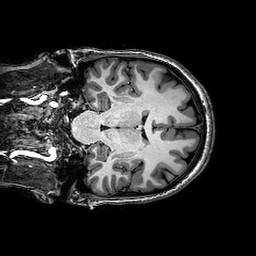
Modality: T1w
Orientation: coronal
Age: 22
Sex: female
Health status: healthy
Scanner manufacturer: philips
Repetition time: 0.008175 s
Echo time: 0.00374 s